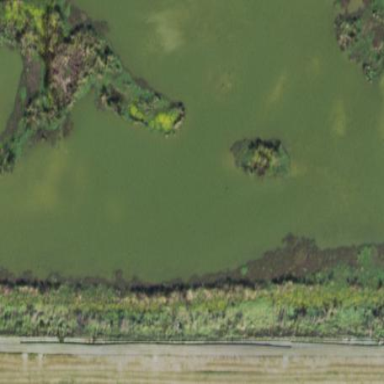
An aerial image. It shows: Marsh wetland.